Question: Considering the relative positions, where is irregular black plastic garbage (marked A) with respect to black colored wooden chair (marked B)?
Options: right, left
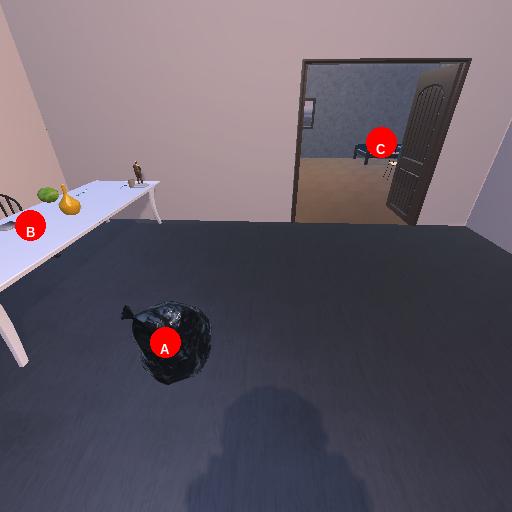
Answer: right